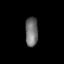
Tissue: lung
Cell type: Others
Senescence score: 0.6426
Nuclear area (px): 368
Mean DAPI intensity: 112.003